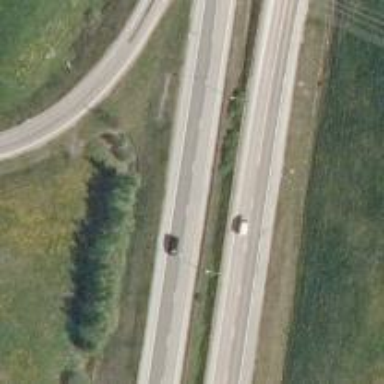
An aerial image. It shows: Asphalt motorway.